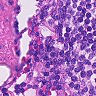
Metastatic tissue present: no